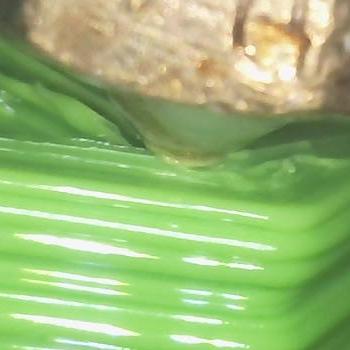
Flow rate: 158%